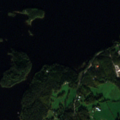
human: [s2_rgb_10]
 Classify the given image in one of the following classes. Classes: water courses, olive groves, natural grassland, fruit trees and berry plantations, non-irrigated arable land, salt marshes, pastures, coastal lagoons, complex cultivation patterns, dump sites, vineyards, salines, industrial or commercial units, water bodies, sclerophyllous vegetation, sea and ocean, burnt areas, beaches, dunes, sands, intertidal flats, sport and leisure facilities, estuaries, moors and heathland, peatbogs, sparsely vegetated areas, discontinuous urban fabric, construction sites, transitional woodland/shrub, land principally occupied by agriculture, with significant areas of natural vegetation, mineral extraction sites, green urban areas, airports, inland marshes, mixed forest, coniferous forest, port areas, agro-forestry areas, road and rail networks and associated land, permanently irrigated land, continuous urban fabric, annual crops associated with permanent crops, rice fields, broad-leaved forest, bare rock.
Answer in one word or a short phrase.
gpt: land principally occupied by agriculture, with significant areas of natural vegetation, coniferous forest, water bodies